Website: home-depot
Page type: billing-address
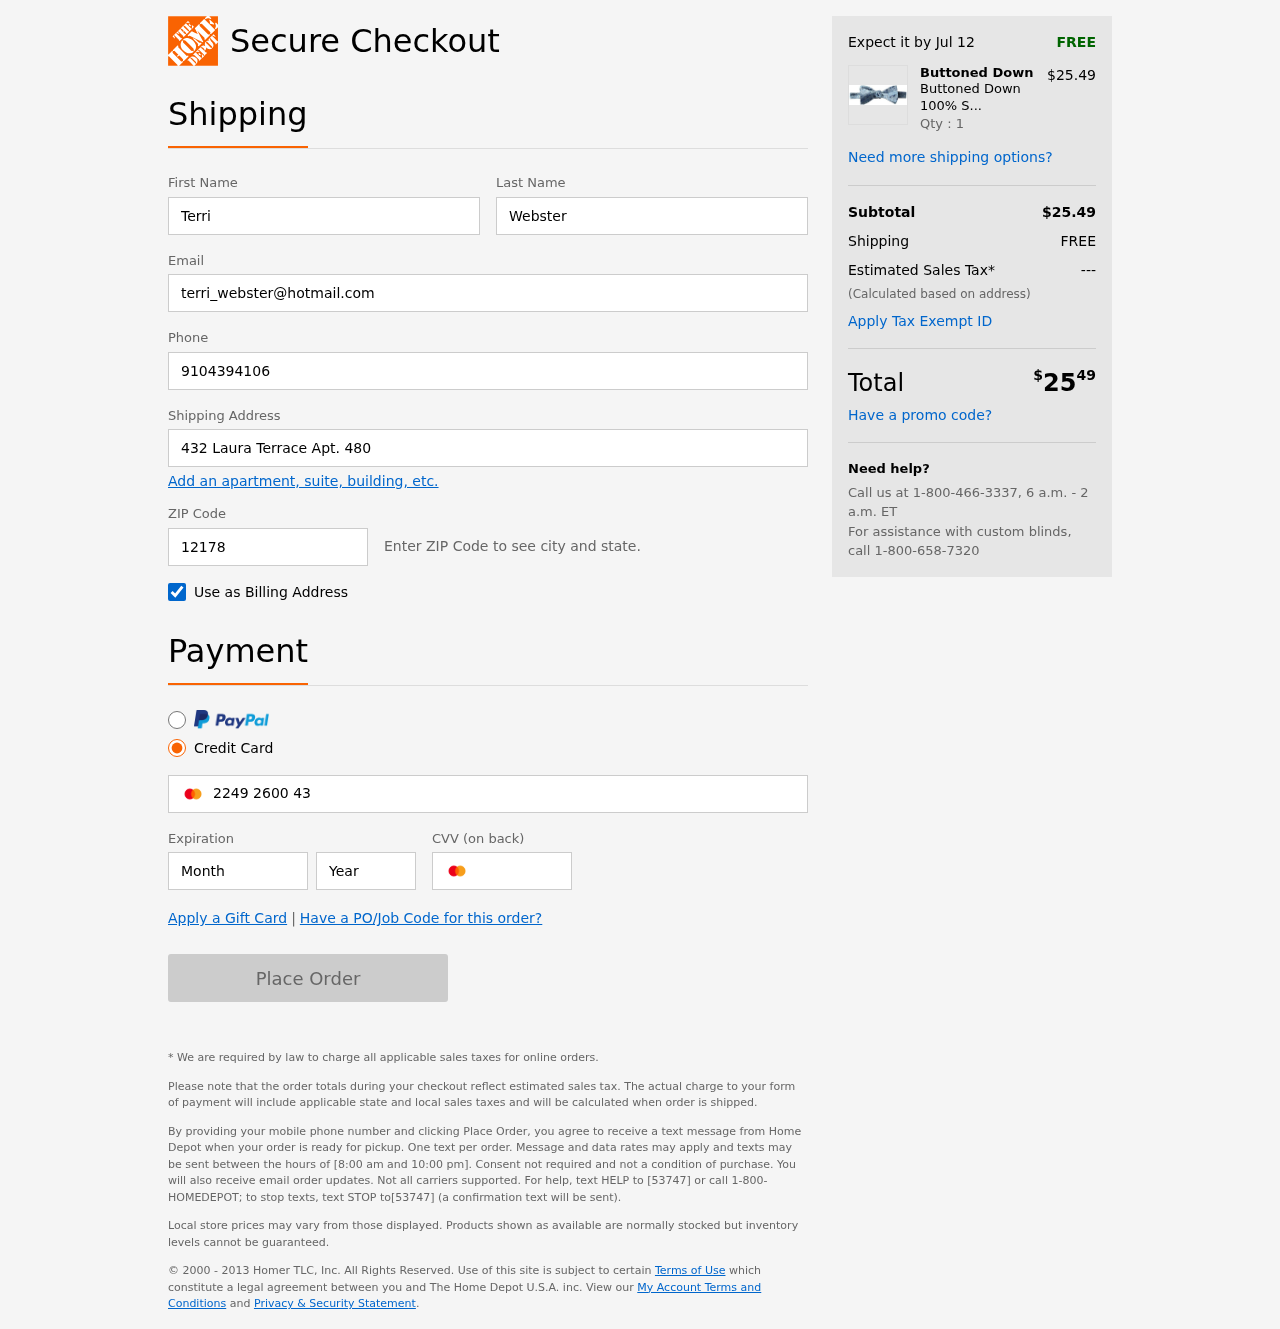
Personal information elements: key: PII_FIRSTNAME
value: Terri
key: PII_LASTNAME
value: Webster
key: PII_EMAIL
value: terri_webster@hotmail.com
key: PII_PHONE
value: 9104394106
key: PII_STREET
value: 432 Laura Terrace Apt. 480
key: PII_POSTCODE
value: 12178
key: PII_CARD_NUMBER
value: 2249 2600 4394 8089
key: PII_CARD_EXPIRY_MONTH
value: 09
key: PII_CARD_CVV
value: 037
Product elements: key: PRODUCT1_BRAND
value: Buttoned Down
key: PRODUCT1_NAME
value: Buttoned Down 100% Silk Self Bow Tie, Turquoise Paisley, One Size
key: PRODUCT1_PRICE
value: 25.49
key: PRODUCT1_QUANTITY
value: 1
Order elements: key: ORDER_DELIVERY_DATE
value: Jul 12
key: ORDER_SUBTOTAL
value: $25.49
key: ORDER_SHIPPING_COST
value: FREE
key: ORDER_TAX
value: ---
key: ORDER_TOTAL2
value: $2549